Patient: sex F, age 32
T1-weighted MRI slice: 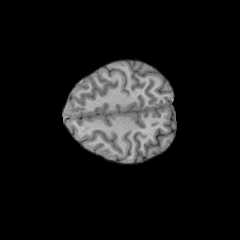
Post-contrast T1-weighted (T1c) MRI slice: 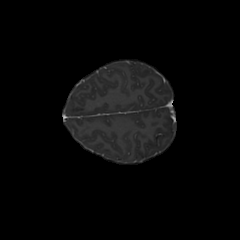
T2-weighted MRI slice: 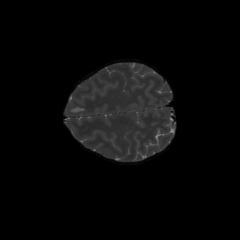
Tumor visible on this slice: yes
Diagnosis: Astrocytoma, IDH-mutant
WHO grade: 3